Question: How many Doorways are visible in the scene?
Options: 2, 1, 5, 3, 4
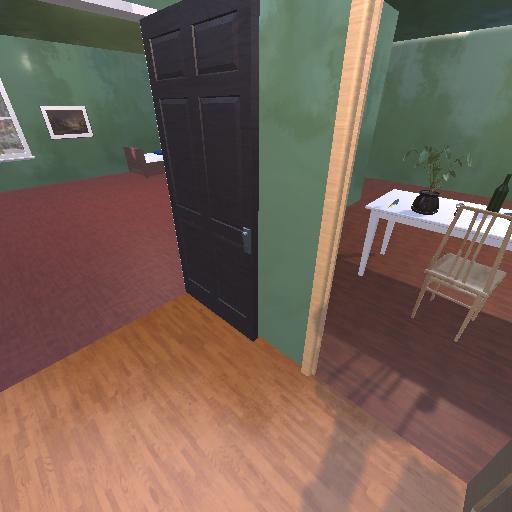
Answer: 2